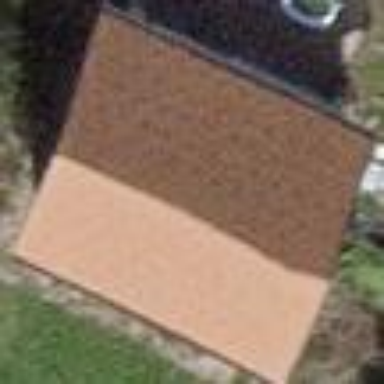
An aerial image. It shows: Garage building.